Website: crate-barrel
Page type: billing-address
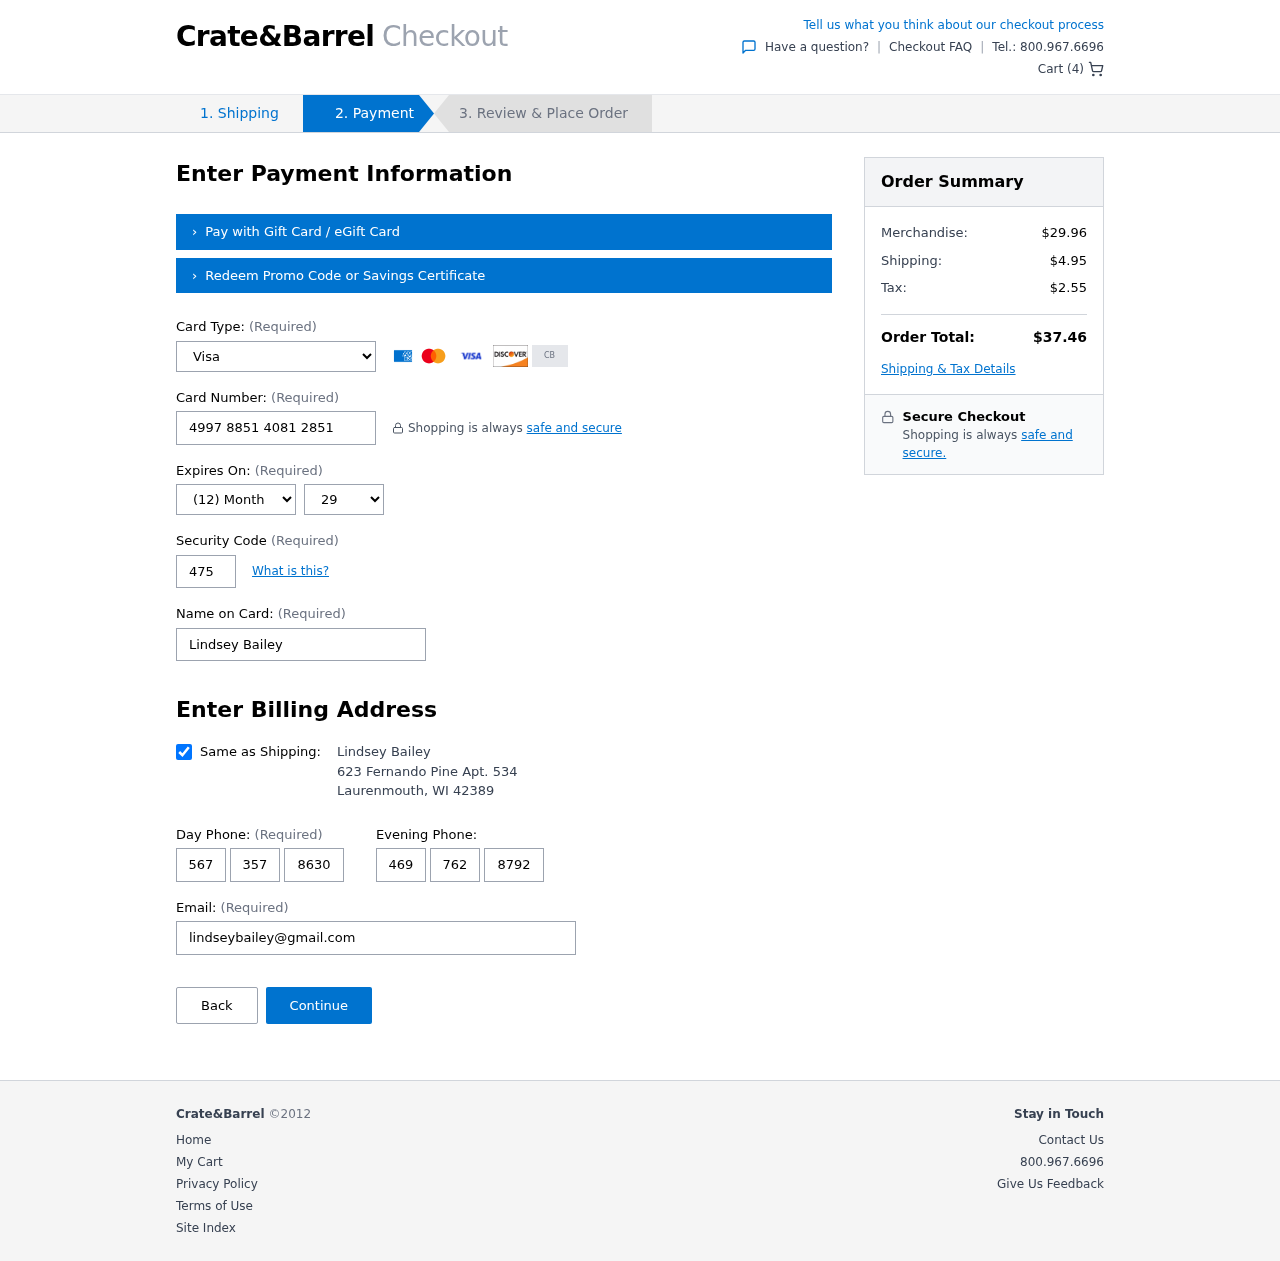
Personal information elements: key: PII_CARD_CVV
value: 475
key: PII_CARD_EXPIRY_MONTH
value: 12
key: PII_CARD_EXPIRY_YEAR
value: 29
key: PII_CARD_NUMBER
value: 4997 8851 4081 2851
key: PII_CARD_TYPE
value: Visa
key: PII_CITY
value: Laurenmouth
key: PII_EMAIL
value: lindseybailey@gmail.com
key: PII_FULLNAME
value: Lindsey Bailey
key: PII_PHONE_ALT_AREA
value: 469
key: PII_PHONE_ALT_PREFIX
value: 762
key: PII_PHONE_ALT_SUFFIX
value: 8792
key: PII_PHONE_AREA
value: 567
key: PII_PHONE_PREFIX
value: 357
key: PII_PHONE_SUFFIX
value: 8630
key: PII_POSTCODE
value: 42389
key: PII_STATE_ABBR
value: WI
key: PII_STREET
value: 623 Fernando Pine Apt. 534
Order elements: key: ORDER_NUM_ITEMS
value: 4
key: ORDER_SUBTOTAL
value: $29.96
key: ORDER_SHIPPING_COST
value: $4.95
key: ORDER_TAX
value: $2.55
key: ORDER_TOTAL
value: $37.46